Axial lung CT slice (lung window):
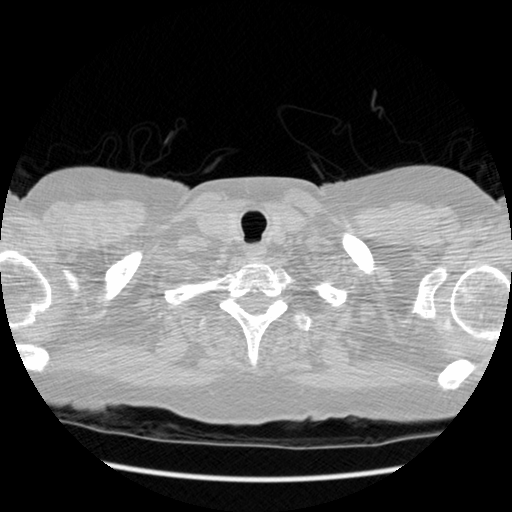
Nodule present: no